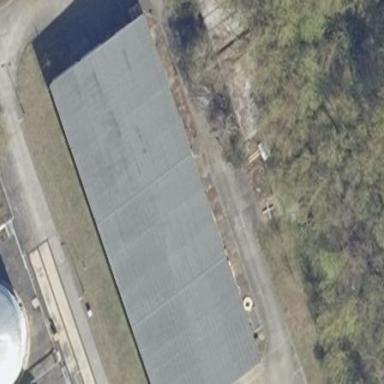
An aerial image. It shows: Industrial building with flat roof.